Question: In simply i need to create a tag for my code and i need to create this tag inside '/tags/Source Code/phase1'
For creating tags inside '/tags/Source Code/phase' folder do i need to create the 2 folder like 'Source Code' and 'phase1' in the svn before create the tag or is it create automatically when just provide the path?
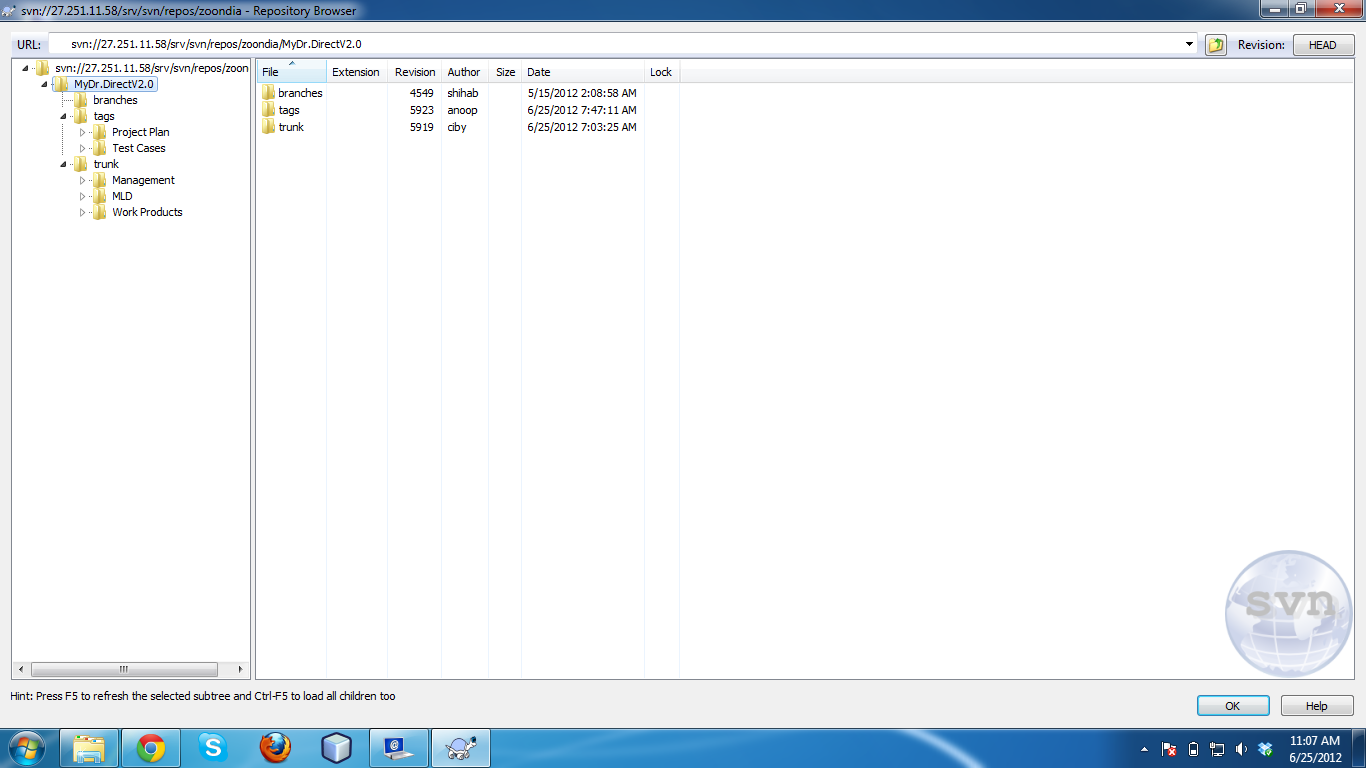
Answer: Tortoise SVN will create the directory if only the first one is specified under 'tags' (e.g. ), but not if more than one deep are specified (e.g. ).
Command-line client has an option for creating intermediate directories ('svn copy --parents'). So you can use that. Alternatively, you can check out 'tags' into a fresh working copy with checkout depth, svn-add there, svn-copy whatever you need from another working copy, and then commit thus avoiding intermediate revisions (which will happen if you add directories in separate steps) that do not really make sense.